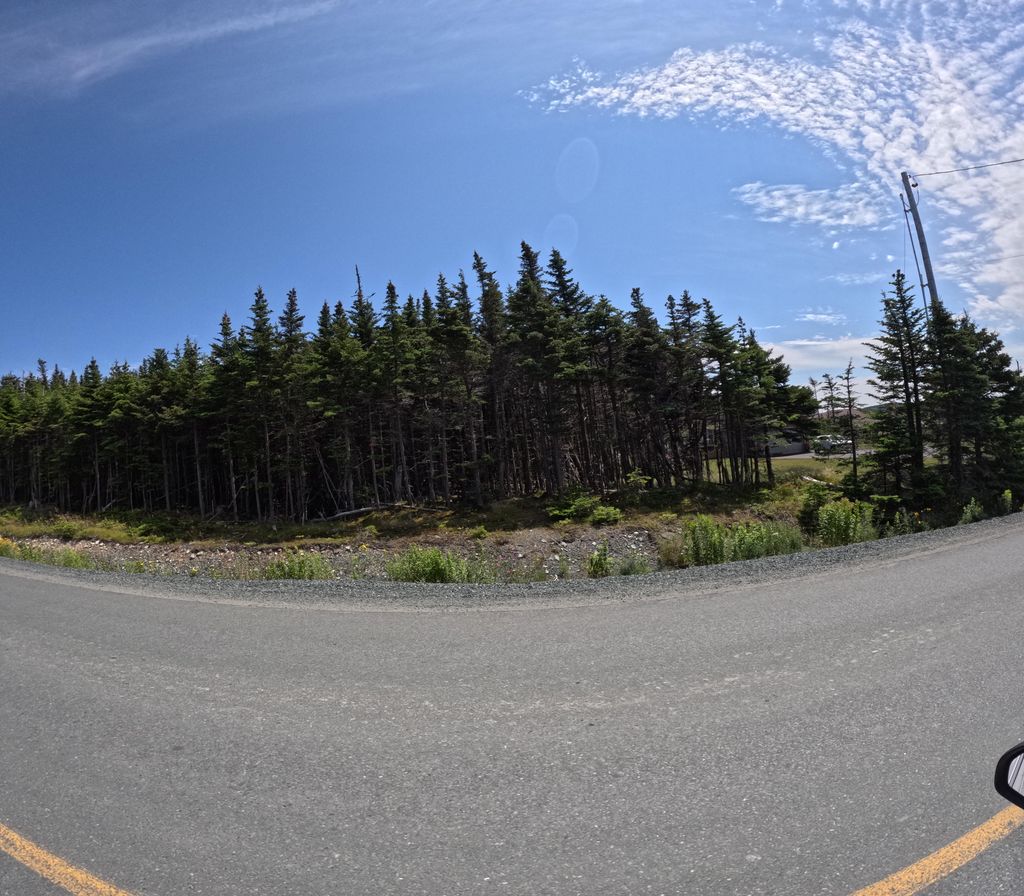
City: st_johns